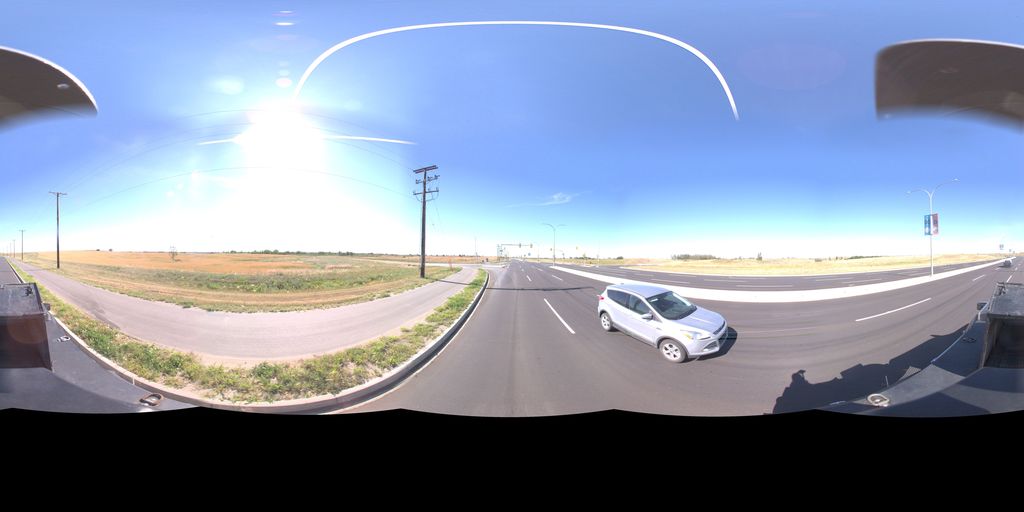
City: saskatoon